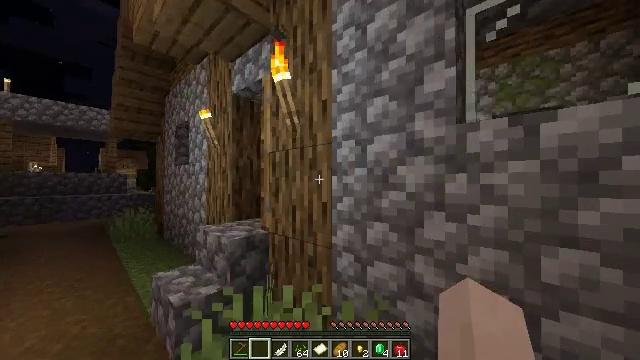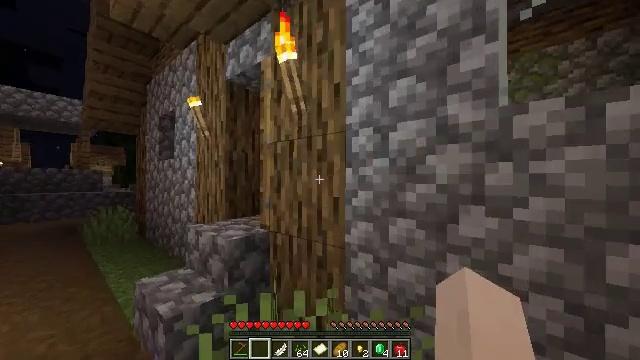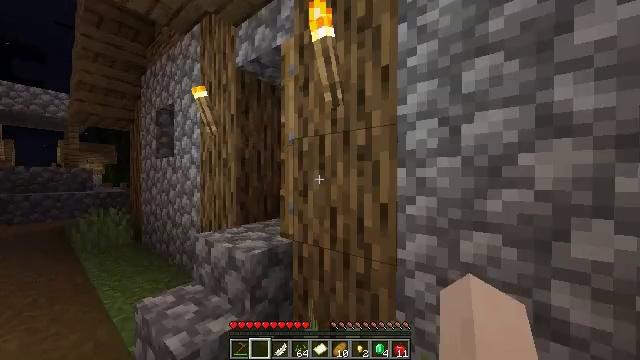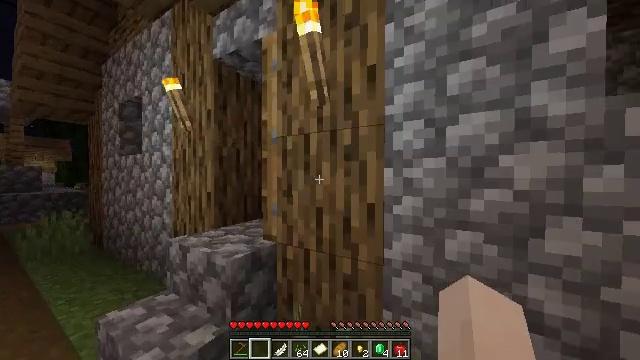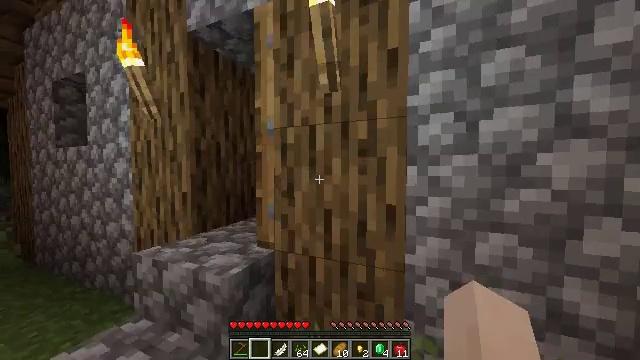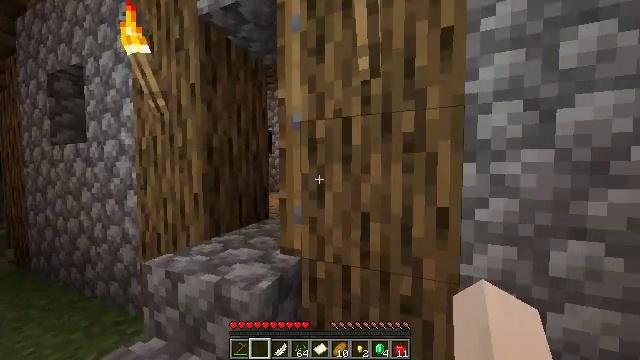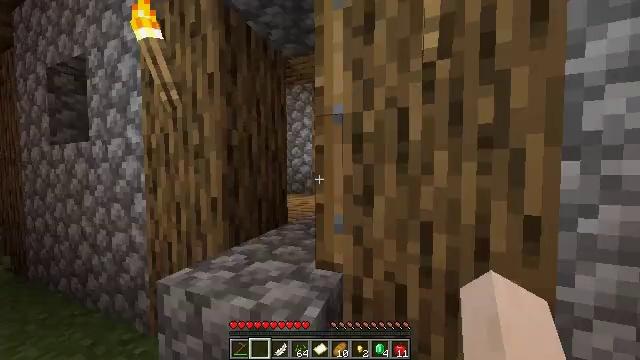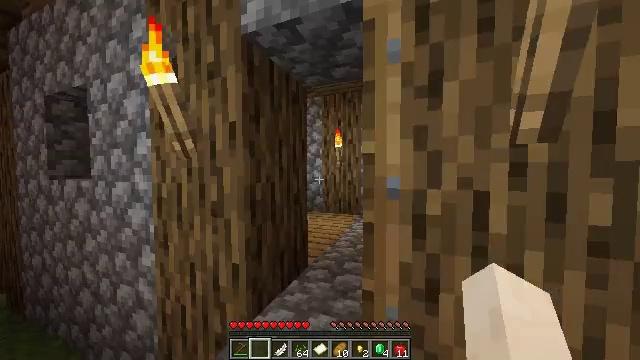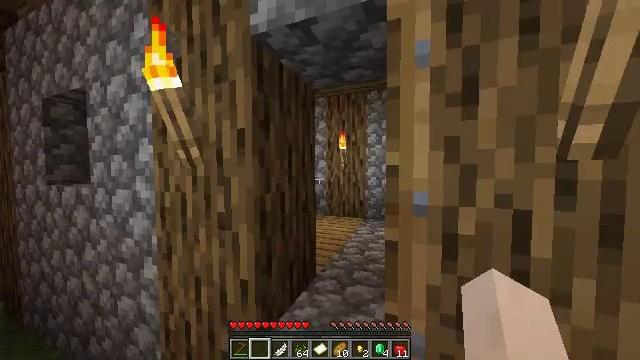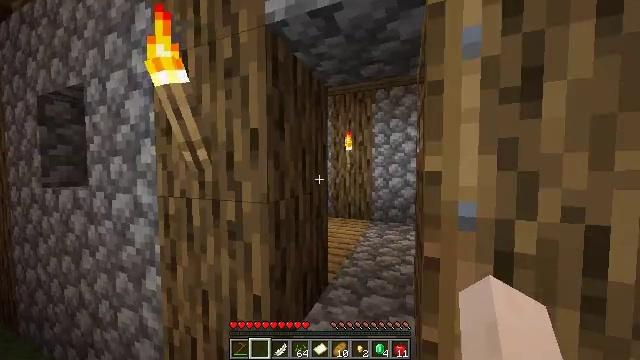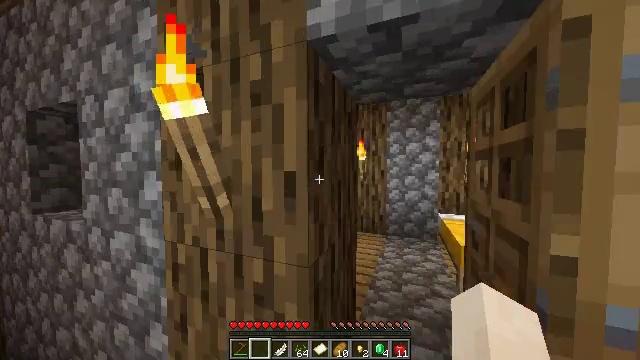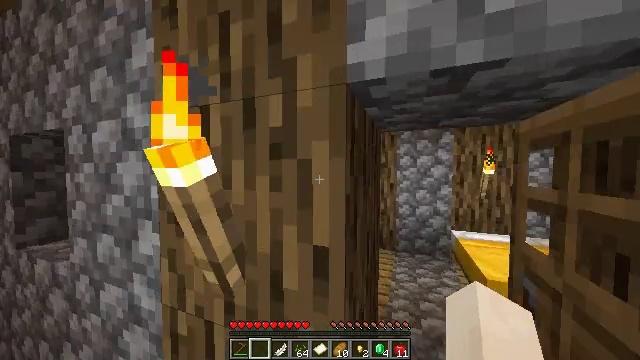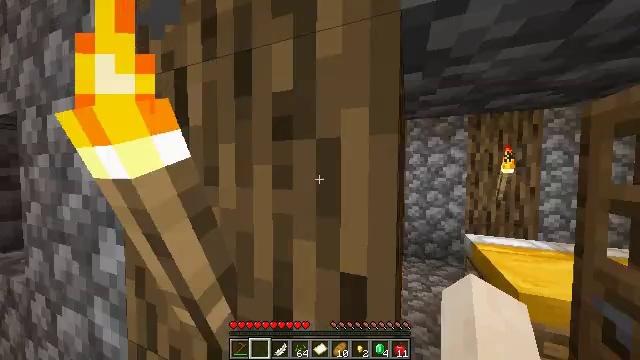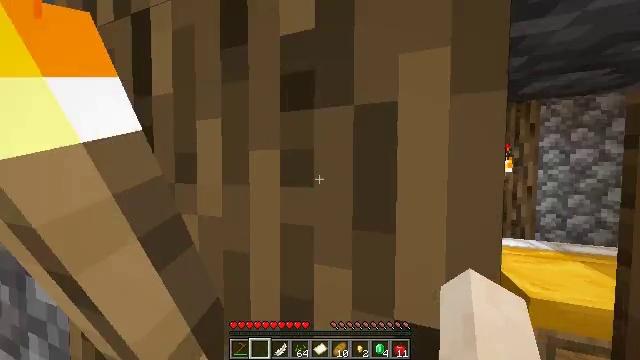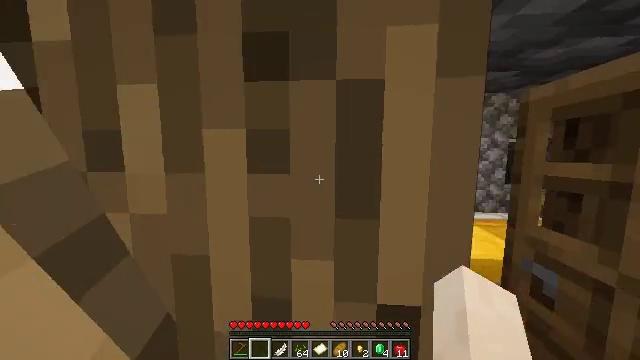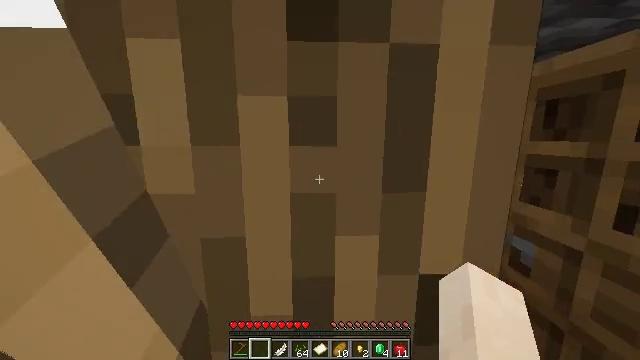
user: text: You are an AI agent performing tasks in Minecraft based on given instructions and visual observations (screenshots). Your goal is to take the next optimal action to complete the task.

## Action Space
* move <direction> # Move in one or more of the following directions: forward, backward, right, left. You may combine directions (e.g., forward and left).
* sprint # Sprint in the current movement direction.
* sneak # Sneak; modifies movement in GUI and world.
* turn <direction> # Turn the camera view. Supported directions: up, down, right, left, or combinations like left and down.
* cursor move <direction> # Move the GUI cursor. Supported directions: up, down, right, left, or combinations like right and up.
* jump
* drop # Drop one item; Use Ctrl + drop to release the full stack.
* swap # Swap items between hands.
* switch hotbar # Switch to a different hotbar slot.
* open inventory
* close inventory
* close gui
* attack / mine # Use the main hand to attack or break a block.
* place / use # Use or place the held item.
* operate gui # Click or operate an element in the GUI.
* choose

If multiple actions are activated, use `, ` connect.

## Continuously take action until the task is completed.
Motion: motion action
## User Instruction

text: Collect the oak door by breaking it.
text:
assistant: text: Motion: move forward and move left, turn right
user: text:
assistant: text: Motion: move forward and move left, turn right
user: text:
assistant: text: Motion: move forward and move left, turn right
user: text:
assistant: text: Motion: move forward and move left, turn right and down
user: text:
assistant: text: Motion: move forward and move left
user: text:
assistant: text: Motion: move forward and move left
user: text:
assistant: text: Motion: move forward and move left
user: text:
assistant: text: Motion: move forward and move left
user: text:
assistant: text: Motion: move forward and move left
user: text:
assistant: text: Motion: move forward and move left
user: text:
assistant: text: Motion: move forward
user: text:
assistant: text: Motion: move forward
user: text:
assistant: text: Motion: move forward, turn right
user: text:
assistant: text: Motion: move forward, turn right and down
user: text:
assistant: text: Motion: move forward, turn right and down
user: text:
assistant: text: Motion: move forward and move right
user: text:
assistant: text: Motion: move forward and move right
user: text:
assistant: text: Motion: move forward and move right, turn down
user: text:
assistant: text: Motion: move forward and move right
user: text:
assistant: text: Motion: move forward and move right
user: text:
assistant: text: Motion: move forward and move right
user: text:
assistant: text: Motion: move forward and move right, turn left and down
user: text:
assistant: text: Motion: move forward, turn left
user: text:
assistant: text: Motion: move forward
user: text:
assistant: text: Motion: move forward
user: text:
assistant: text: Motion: move forward, turn down
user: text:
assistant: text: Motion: move forward, turn right and down
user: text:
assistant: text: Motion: move forward, turn right and down
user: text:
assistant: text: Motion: move forward, turn right
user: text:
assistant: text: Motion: move forward, turn right